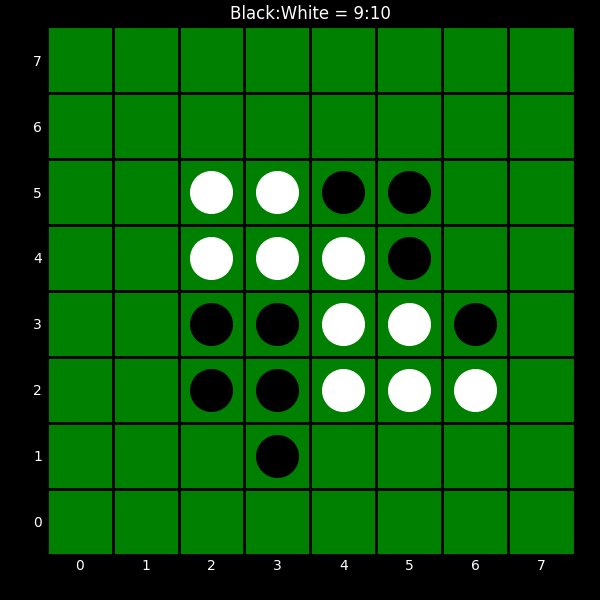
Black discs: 9
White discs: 10